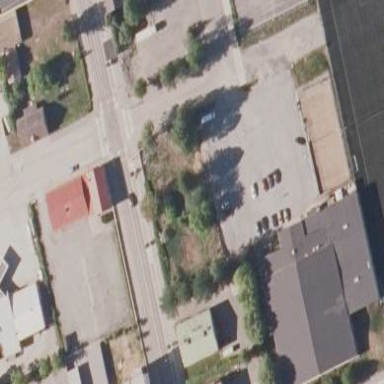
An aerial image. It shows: Retail area.